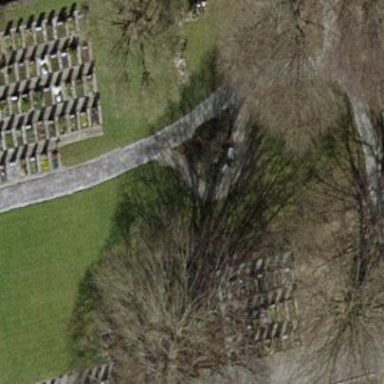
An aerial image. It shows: Cemetery.